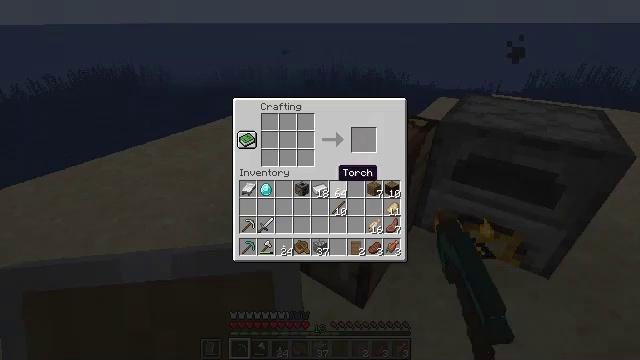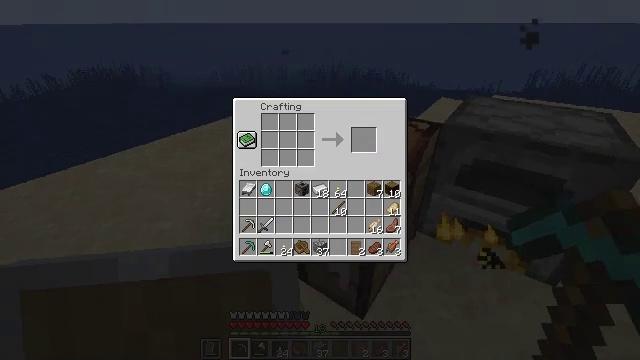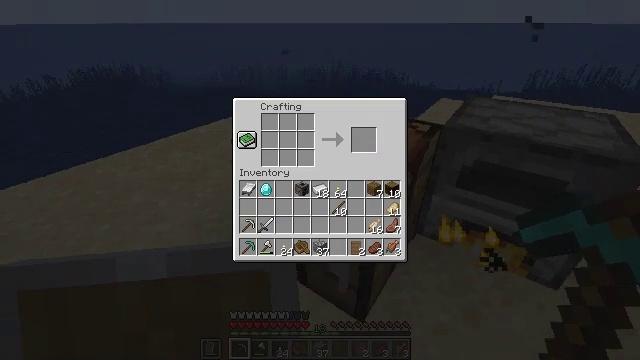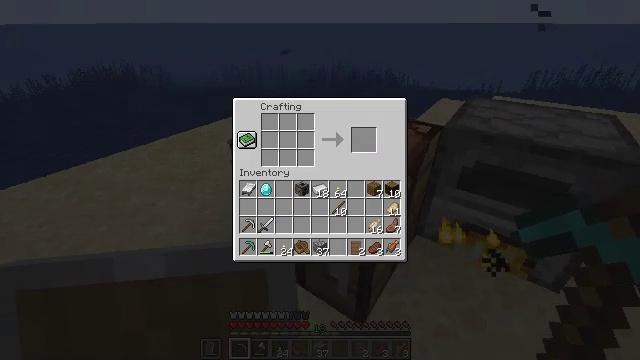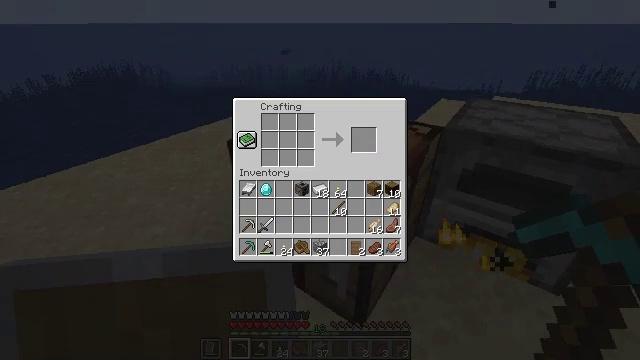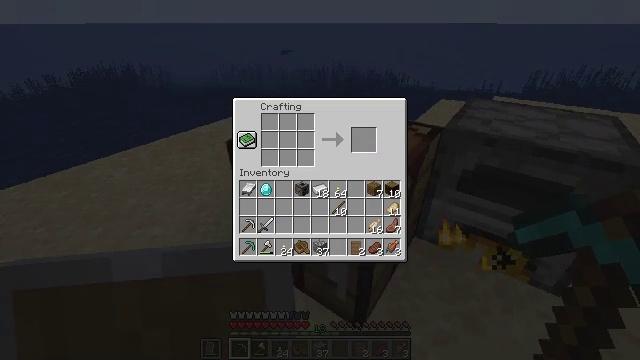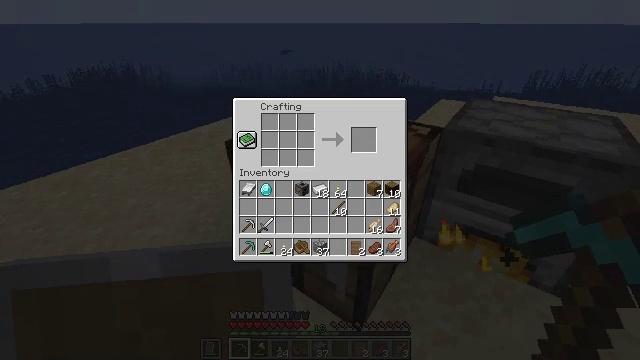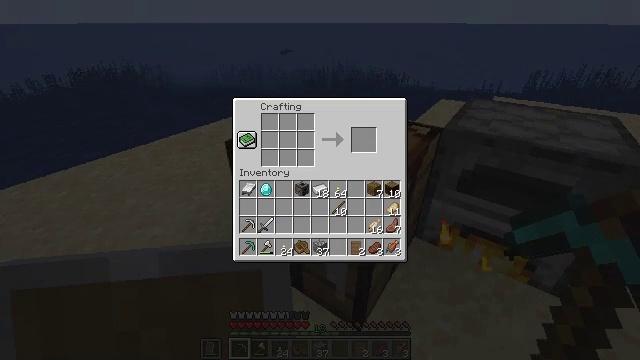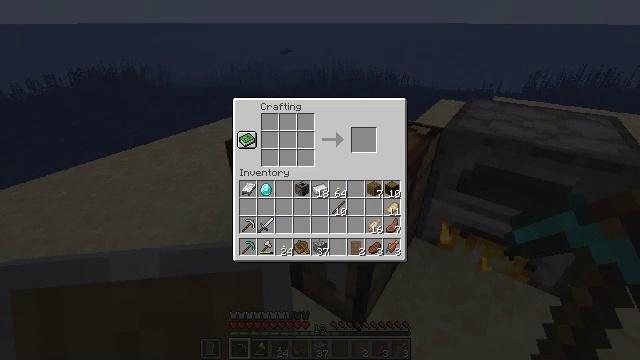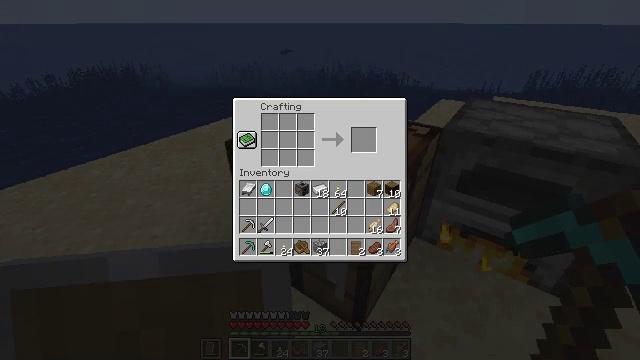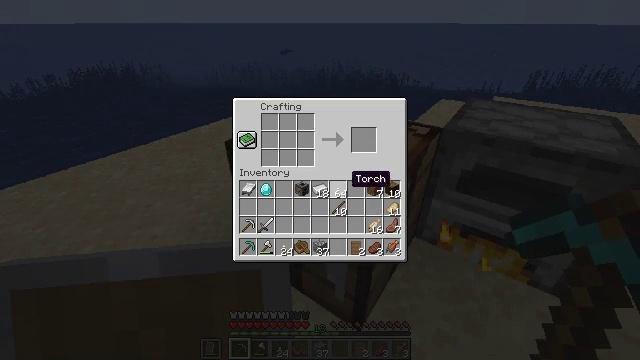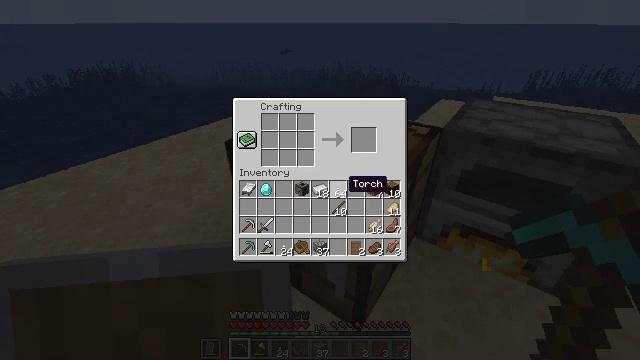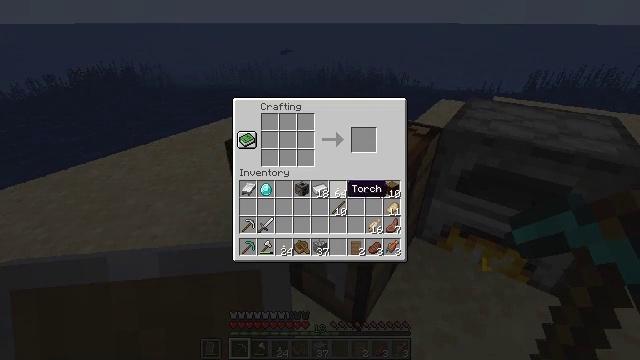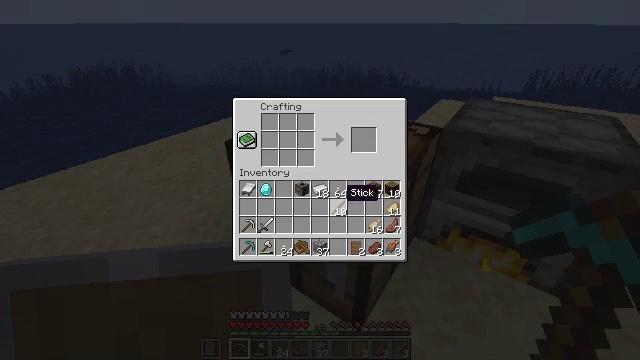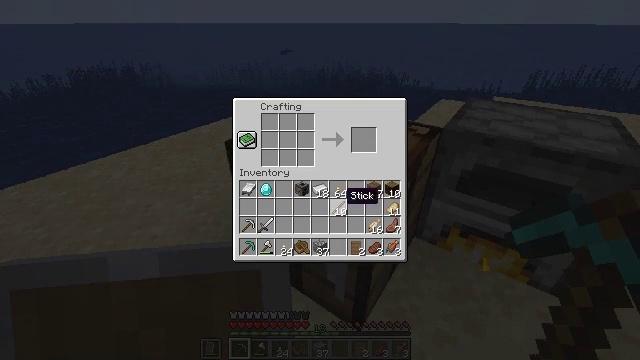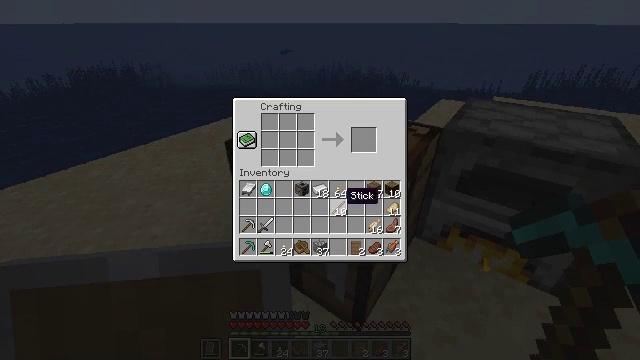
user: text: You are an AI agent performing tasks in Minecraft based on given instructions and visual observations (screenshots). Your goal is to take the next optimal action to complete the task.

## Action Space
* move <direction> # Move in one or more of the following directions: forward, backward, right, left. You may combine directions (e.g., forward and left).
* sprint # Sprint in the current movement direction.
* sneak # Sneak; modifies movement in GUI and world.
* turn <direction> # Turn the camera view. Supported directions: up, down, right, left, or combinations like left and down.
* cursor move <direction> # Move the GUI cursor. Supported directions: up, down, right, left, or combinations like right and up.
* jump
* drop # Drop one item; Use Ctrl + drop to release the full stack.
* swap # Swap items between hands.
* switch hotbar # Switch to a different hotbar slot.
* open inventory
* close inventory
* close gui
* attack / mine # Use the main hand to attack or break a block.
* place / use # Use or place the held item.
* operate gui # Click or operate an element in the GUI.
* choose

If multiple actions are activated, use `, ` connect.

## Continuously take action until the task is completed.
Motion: motion action
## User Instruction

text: Use the crafting table to make a diamond shovel.
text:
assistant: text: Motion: cursor move left
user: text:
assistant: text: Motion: no_op
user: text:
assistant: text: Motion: no_op
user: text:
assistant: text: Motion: no_op
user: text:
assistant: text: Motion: no_op
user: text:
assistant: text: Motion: cursor move right
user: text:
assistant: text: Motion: no_op
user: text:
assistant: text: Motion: no_op
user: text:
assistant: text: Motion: no_op
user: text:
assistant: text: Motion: cursor move down
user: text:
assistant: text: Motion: no_op
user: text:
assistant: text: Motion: no_op
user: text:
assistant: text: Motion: no_op
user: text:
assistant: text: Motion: no_op
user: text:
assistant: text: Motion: no_op
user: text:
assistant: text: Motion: no_op
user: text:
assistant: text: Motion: operate gui
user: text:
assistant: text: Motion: cursor move left, operate gui
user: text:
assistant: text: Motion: cursor move left and up
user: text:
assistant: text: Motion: cursor move up
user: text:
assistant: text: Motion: no_op
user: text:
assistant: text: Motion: no_op
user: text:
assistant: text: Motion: no_op
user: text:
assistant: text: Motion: no_op
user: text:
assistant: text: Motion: no_op
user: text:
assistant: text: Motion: choose
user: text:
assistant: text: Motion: choose
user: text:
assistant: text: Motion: choose
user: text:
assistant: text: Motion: choose
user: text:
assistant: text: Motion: choose